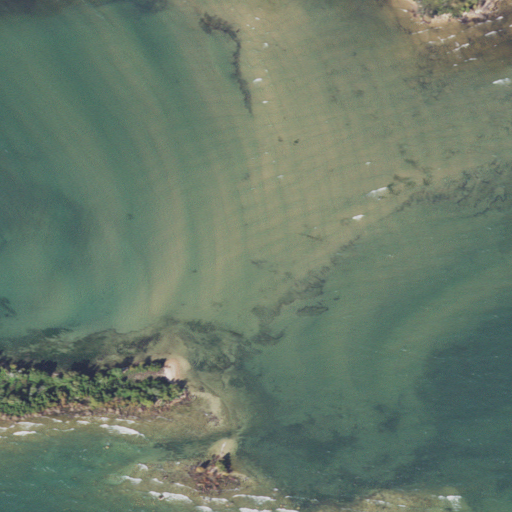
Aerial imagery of dune(s) in Michigan named Hog Island Dune and Swale Complex (Submerged) containing open water, barren land, herbaceous wetlands, and evergreen forest